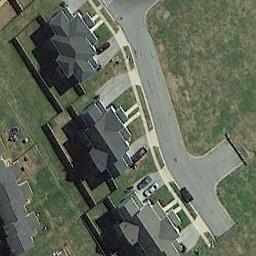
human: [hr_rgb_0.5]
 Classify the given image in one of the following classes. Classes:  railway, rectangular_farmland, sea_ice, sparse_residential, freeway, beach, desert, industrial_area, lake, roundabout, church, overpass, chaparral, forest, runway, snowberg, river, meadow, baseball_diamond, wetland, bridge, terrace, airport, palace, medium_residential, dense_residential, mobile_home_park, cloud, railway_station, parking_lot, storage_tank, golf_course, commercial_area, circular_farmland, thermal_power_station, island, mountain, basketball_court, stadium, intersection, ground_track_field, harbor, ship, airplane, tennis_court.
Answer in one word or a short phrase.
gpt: medium_residential